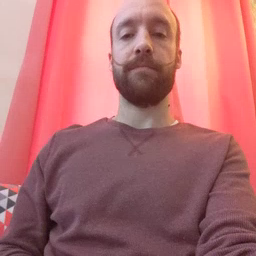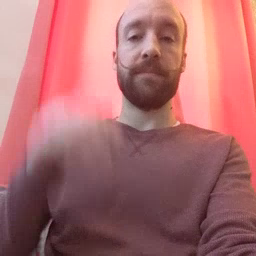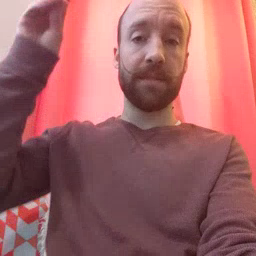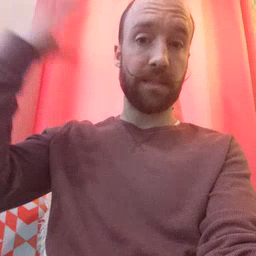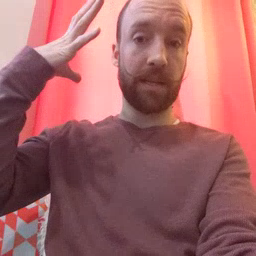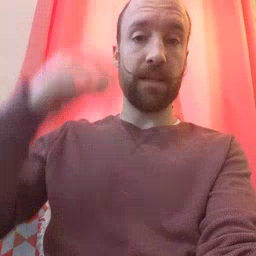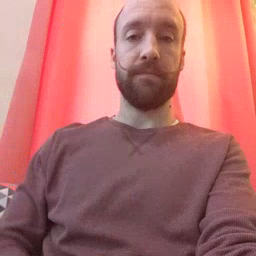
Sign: sun